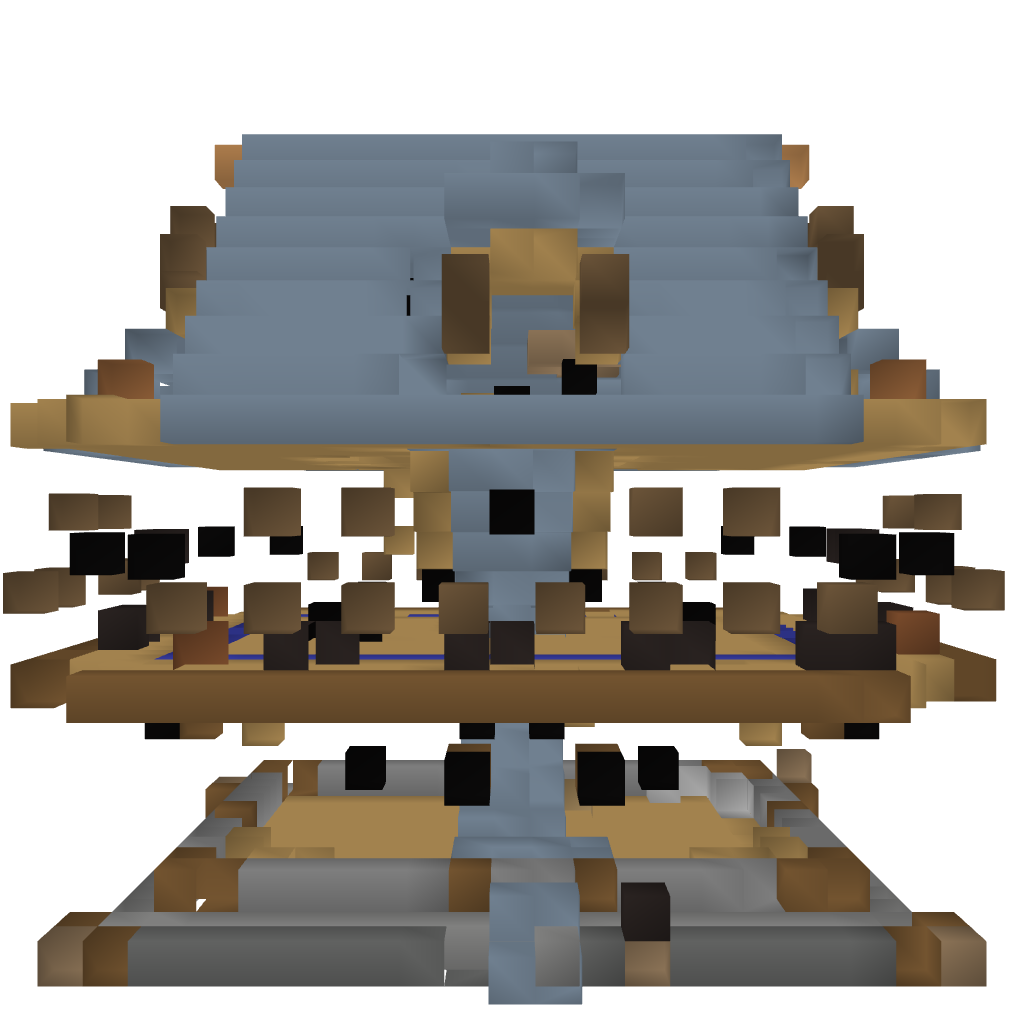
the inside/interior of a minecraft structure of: RedHouse404